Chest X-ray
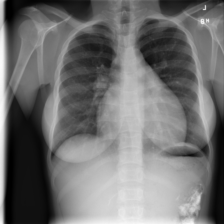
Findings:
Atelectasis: negative
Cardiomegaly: positive
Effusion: negative
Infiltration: negative
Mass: negative
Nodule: negative
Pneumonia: negative
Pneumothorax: negative
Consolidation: negative
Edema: negative
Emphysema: negative
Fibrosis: negative
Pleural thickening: negative
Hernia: negative